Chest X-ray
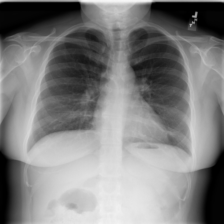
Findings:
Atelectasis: negative
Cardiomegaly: negative
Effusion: negative
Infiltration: negative
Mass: negative
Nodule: negative
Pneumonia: negative
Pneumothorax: negative
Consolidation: negative
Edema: negative
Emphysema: negative
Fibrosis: negative
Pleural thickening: negative
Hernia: negative